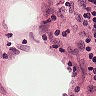
Metastatic tissue present: no